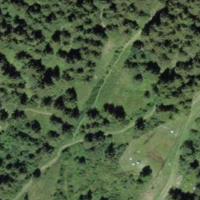
EUNIS habitat code: 31
Species observed at this site:
Cirsium palustre